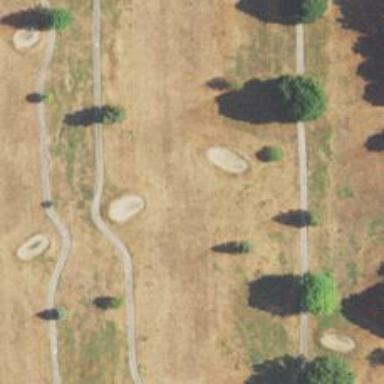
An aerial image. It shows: View of golf hole.